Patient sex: M
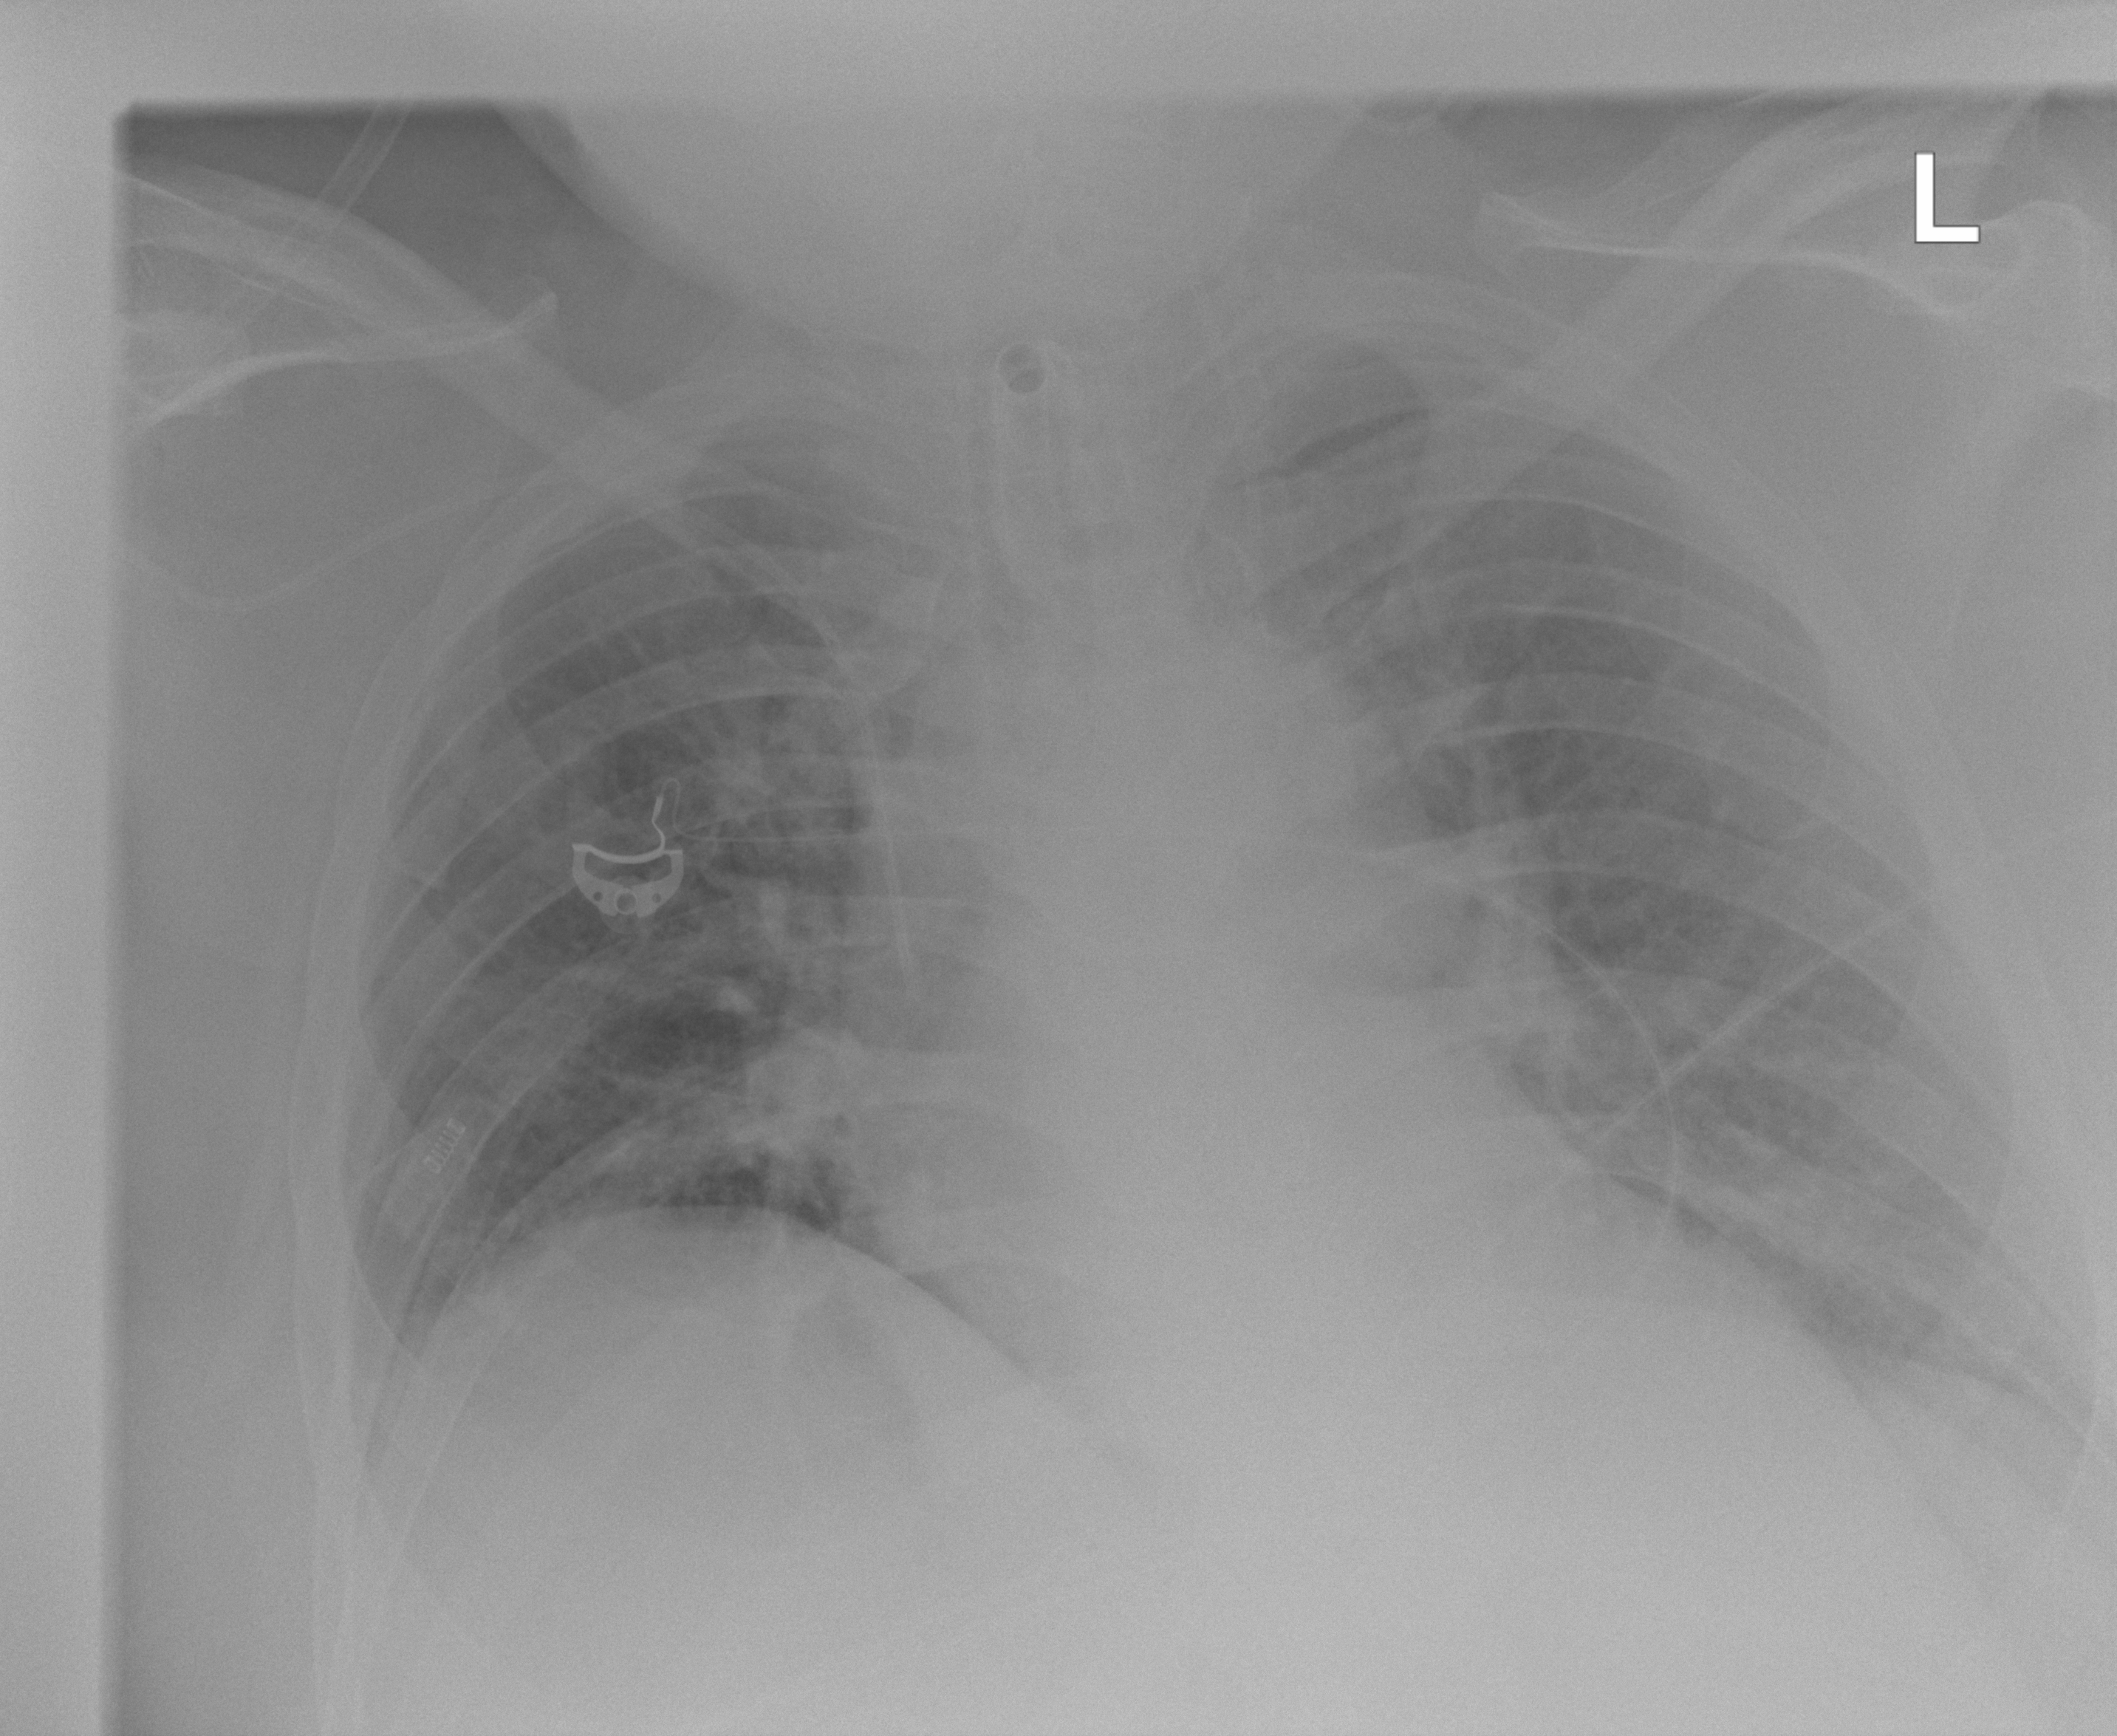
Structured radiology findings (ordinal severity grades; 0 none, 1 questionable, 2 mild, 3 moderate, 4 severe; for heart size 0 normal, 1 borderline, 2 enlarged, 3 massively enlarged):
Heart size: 0
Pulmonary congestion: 0
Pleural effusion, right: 0
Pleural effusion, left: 0
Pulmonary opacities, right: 0
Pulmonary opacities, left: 1
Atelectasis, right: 0
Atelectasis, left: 0